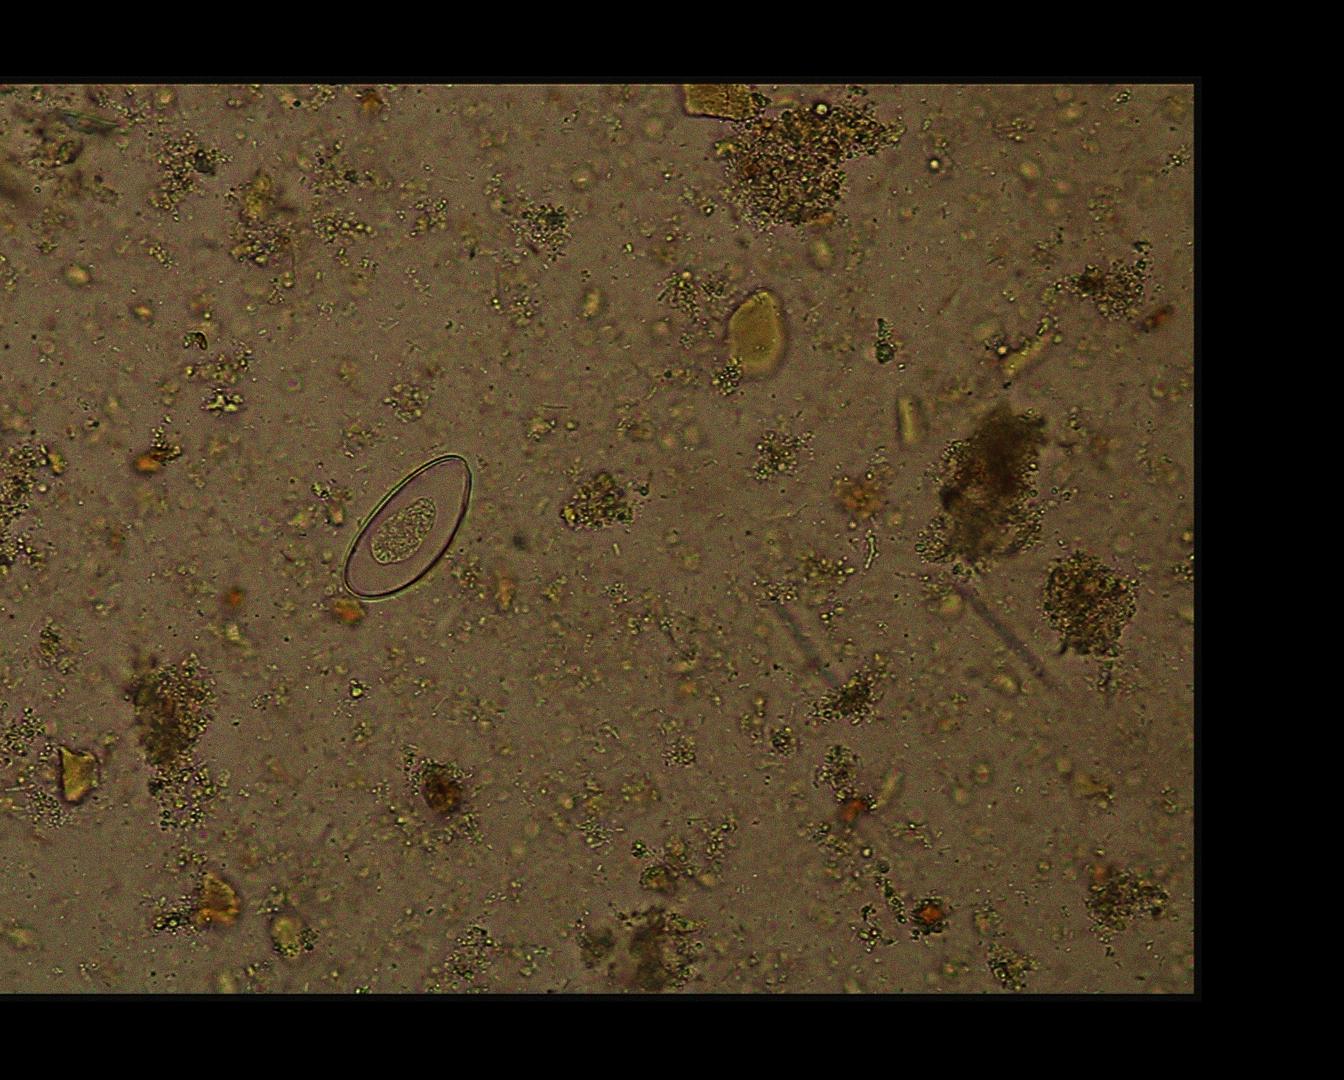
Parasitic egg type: Enterobius vermicularis